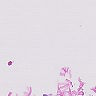
Metastatic tissue present: no